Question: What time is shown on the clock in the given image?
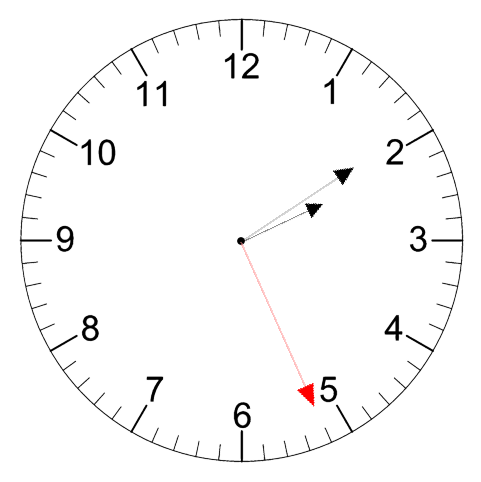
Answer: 02:09:26